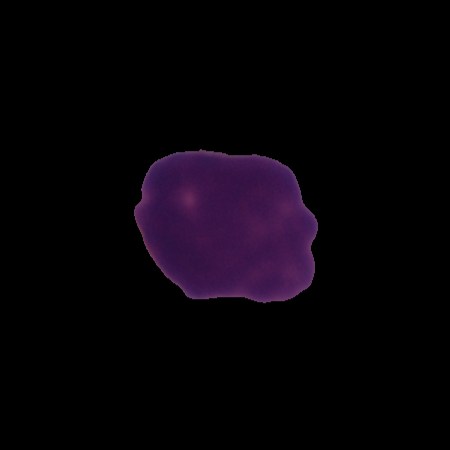
Label: healthy